五年级 · 立体几何学
用棱长是 $1 \mathrm{dm}$ 的小正方体摆成一个稍大的正方体, 至少需要 ( )个这样的小正方体。
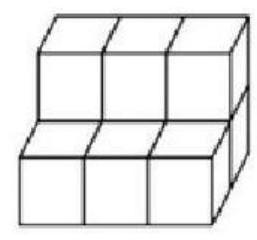
答案: } & 8\end{array}$